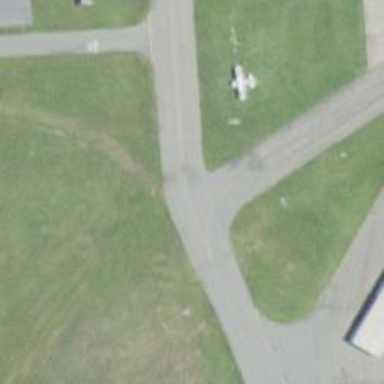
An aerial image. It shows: Image of taxiway at airport.